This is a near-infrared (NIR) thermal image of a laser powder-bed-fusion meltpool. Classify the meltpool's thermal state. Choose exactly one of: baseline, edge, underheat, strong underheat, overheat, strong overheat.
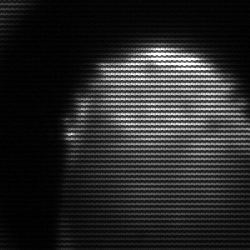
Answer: edge